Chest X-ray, PA view. Patient: 56 years old, sex F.
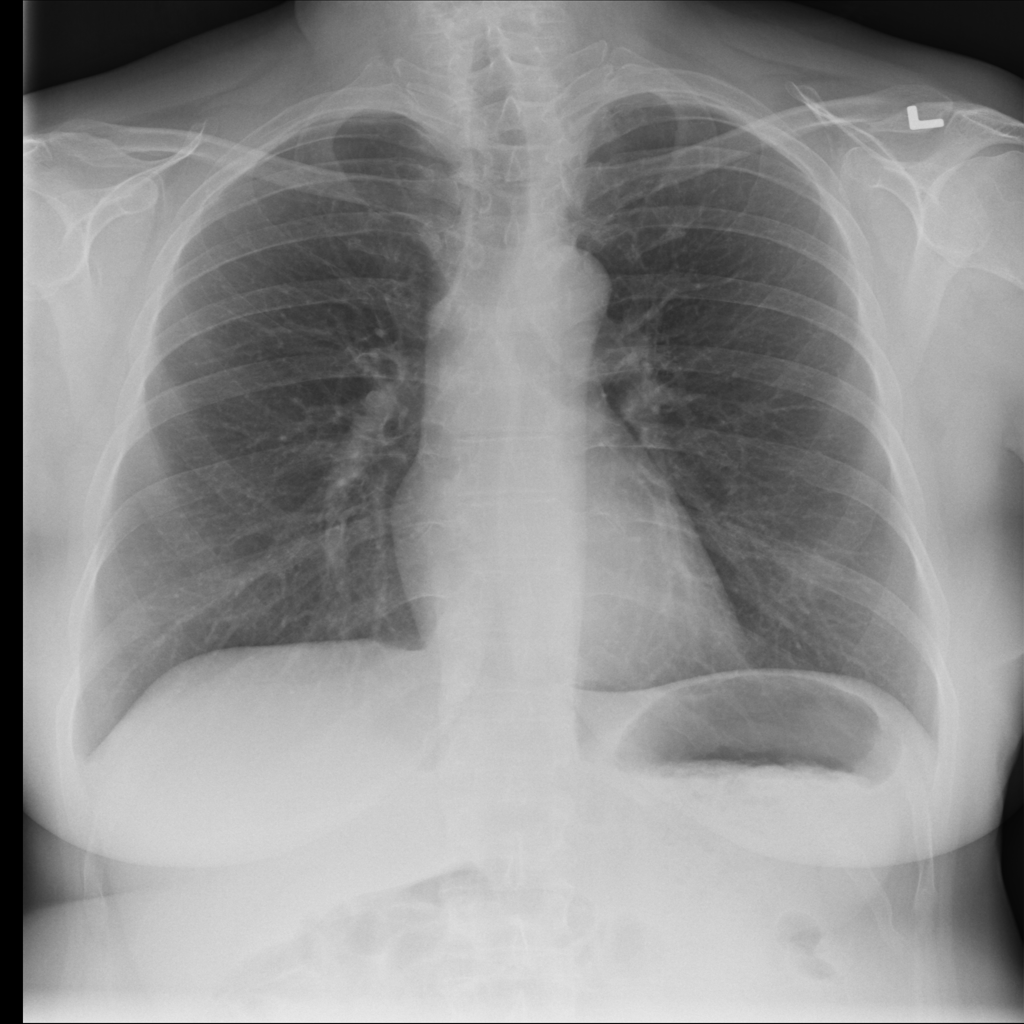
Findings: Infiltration